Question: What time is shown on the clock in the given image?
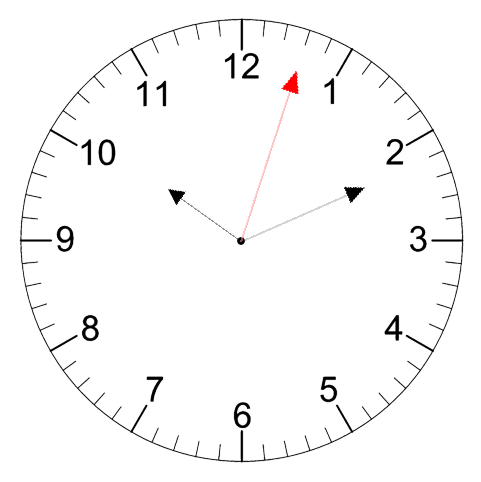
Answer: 10:11:03